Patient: sex M, age 76
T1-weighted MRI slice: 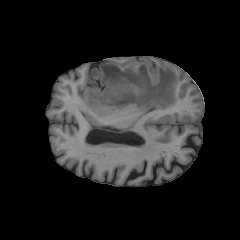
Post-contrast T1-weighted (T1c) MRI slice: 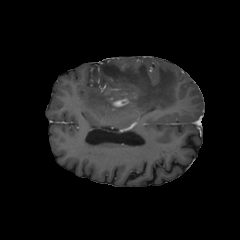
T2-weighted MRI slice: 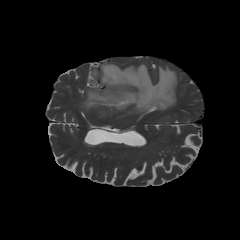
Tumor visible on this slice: yes
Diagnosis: Glioblastoma, IDH-wildtype
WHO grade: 4